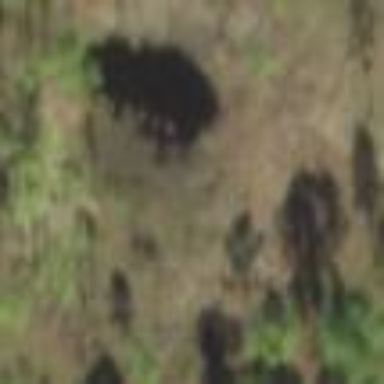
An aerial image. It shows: Marshy wetland area.